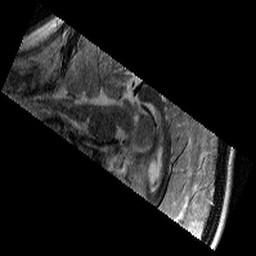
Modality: T2w
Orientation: sagittal
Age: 10
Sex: female
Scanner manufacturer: siemens
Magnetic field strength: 3 T
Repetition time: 9.23 s
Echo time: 0.067 s